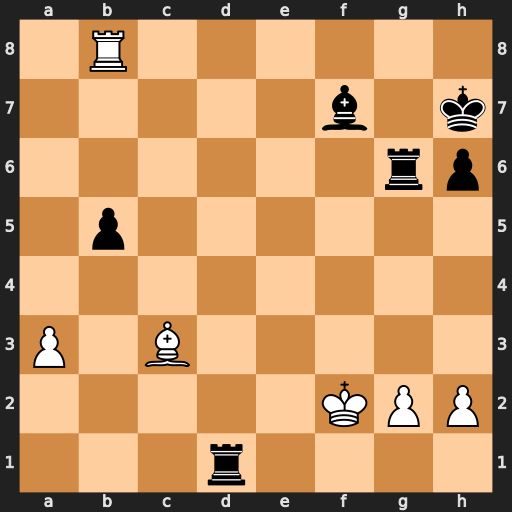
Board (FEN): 1R6/5b1k/6rp/1p6/8/P1B5/5KPP/3r4
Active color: w
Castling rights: -
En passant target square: -
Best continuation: Rh8#